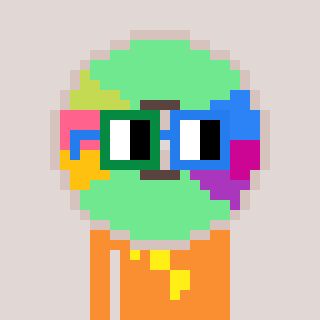
a pixel art character with square green and blue glasses, a cd-shaped head and a orange-colored body on a warm background